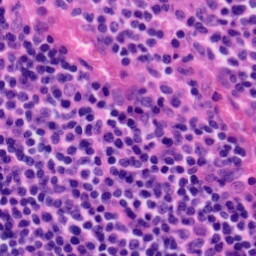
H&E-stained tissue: Tonsil